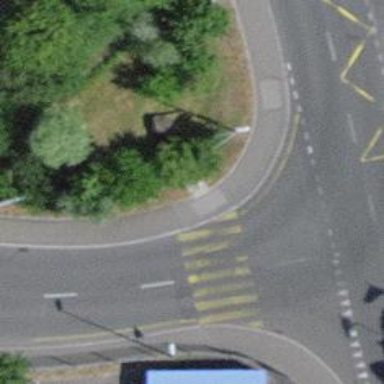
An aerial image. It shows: Kerb barrier.